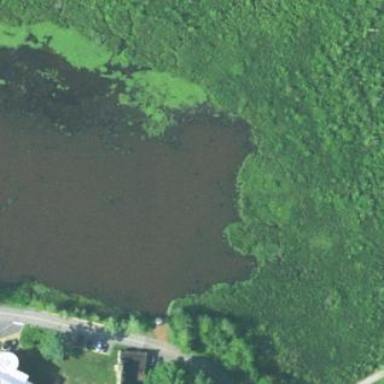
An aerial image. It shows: Marshy wetland area.